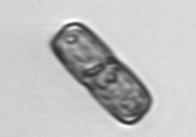
Label: Ephemera